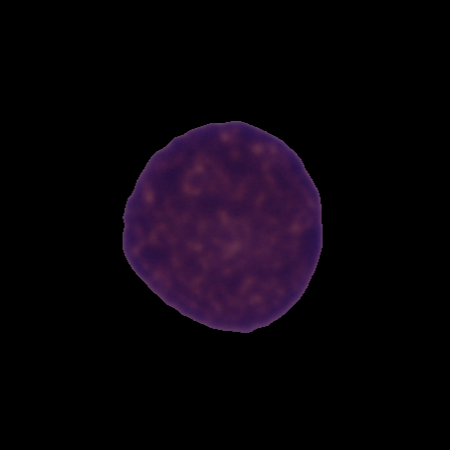
Label: cancer